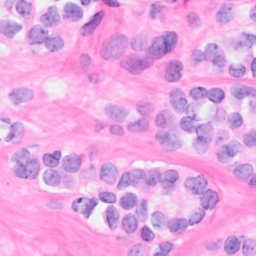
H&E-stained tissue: Breast